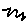
Label: zigzag